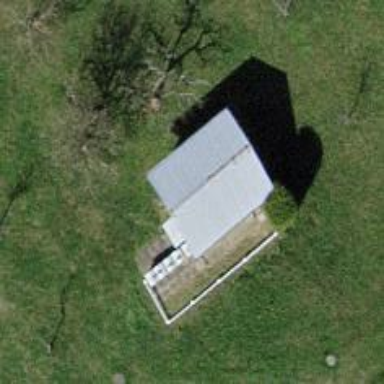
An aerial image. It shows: Shed.